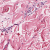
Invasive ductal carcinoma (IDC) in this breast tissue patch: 0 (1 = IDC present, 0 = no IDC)